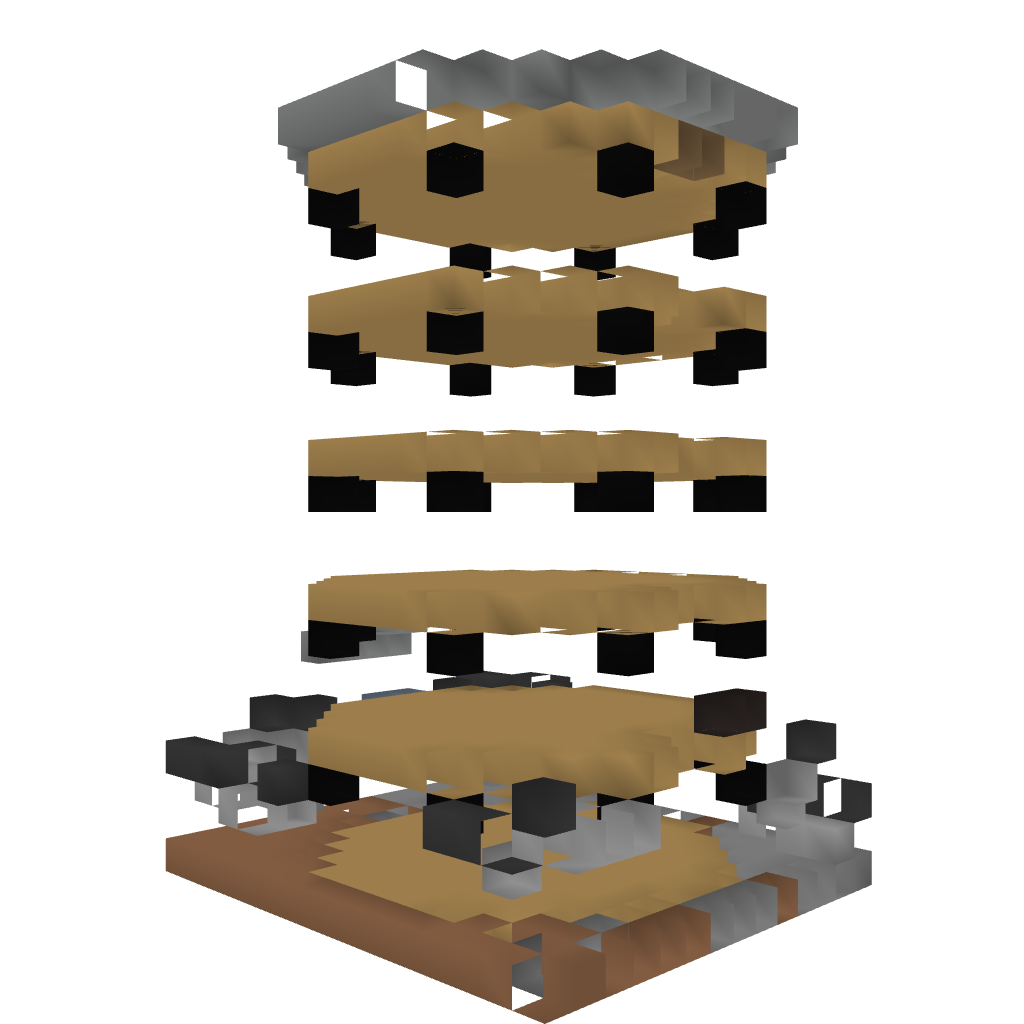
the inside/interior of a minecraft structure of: The Tower